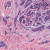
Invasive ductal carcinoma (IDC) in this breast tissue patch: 1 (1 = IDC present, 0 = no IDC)